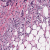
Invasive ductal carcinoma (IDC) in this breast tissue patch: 1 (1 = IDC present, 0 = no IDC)